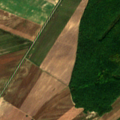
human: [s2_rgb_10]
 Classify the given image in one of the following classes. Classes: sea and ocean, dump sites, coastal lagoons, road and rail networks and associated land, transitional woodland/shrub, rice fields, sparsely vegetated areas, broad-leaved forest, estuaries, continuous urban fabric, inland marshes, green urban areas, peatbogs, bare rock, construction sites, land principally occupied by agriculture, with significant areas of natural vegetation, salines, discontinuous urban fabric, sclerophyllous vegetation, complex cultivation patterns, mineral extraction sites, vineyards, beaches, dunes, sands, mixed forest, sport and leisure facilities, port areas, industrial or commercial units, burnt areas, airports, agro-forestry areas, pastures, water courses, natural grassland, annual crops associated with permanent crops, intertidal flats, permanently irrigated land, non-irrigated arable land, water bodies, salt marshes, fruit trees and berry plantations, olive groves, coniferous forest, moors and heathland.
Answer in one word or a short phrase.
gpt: non-irrigated arable land, broad-leaved forest